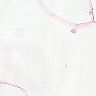
Metastatic tissue present: no